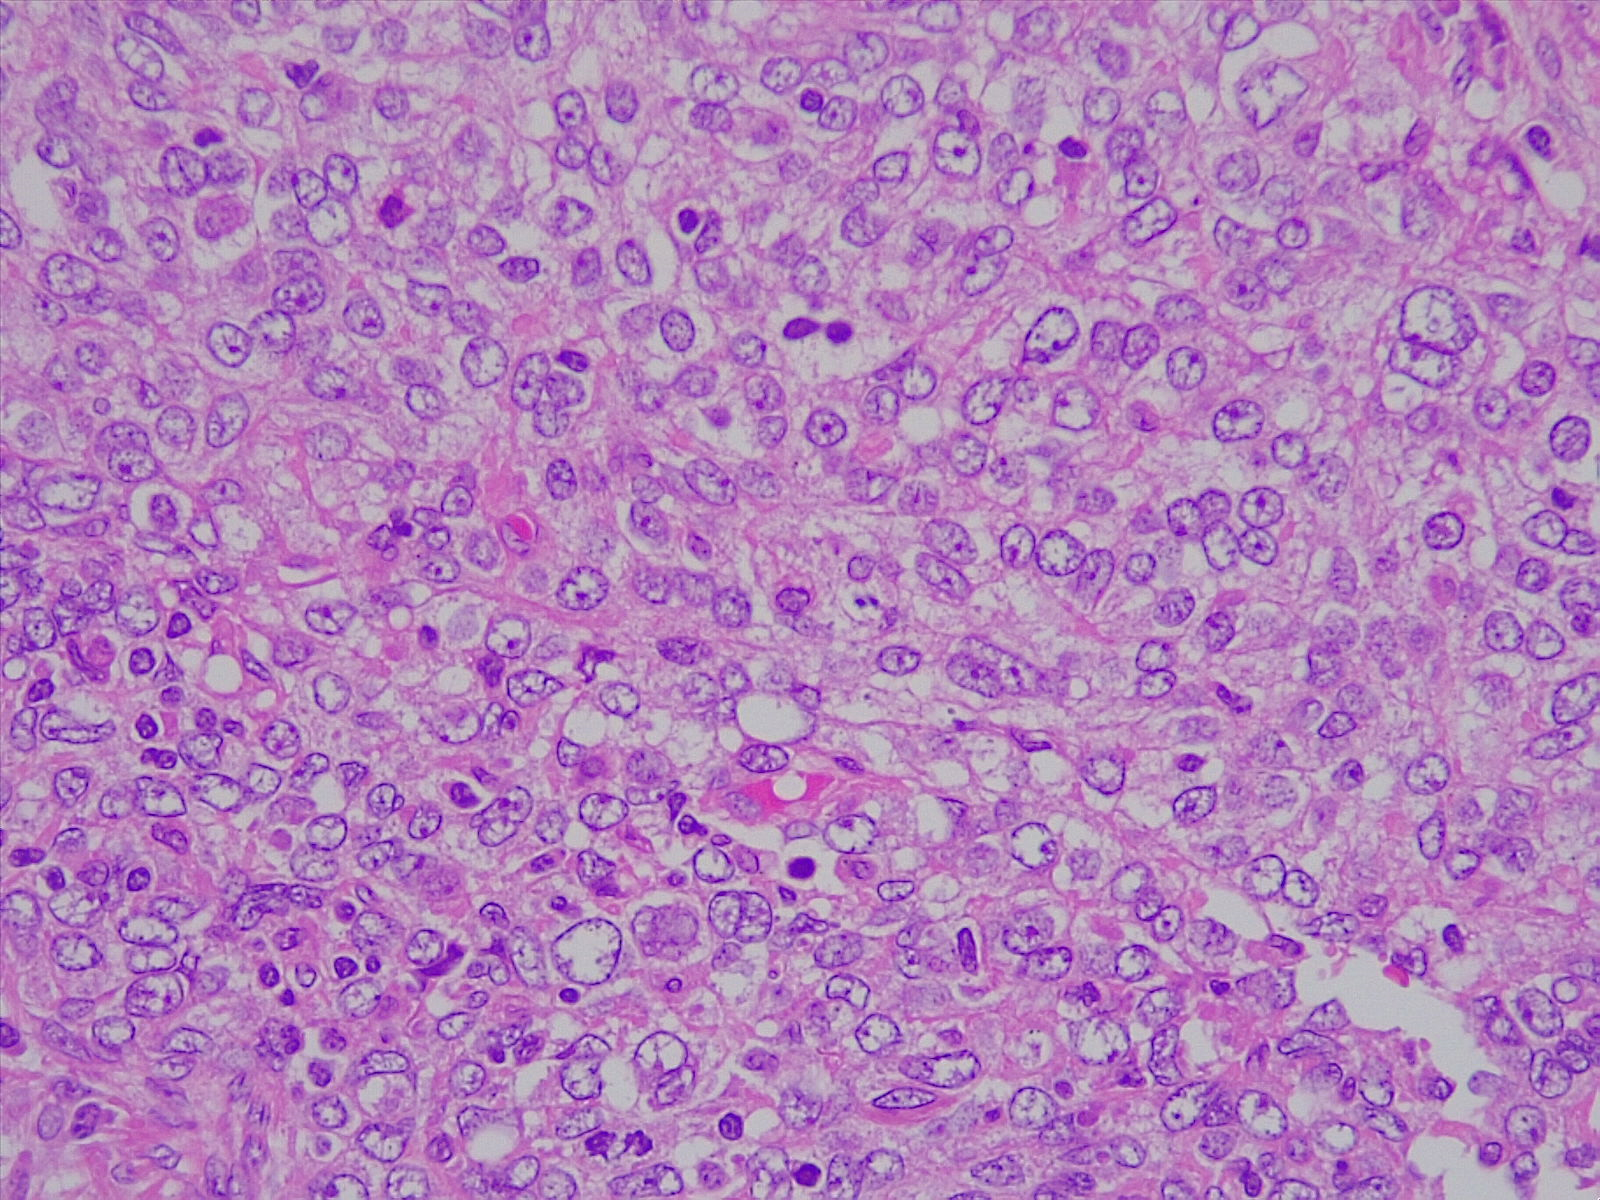
Label: lung squamous cell carcinoma, poorly differentiated